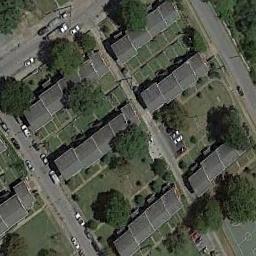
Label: medium_residential